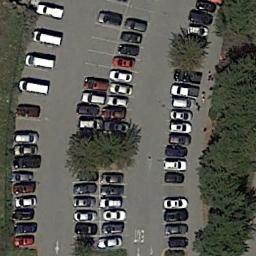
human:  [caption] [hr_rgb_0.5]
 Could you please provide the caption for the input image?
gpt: There are many cars in the parking lot .

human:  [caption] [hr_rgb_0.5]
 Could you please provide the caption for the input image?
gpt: There is a white building by the parking lot .

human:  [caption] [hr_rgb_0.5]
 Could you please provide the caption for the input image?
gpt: The parking lot is full of cars next to some trees .

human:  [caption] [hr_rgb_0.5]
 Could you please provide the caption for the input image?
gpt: The parking lot has some cars arranged neatly in lines .

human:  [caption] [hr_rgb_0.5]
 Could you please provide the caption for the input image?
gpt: There are some green trees beside the parking lot .